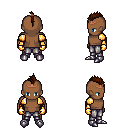
a pixel art fantasy rpg character, male body template, human, dark skin, gold arm armor, metal pants, brown mohawk hairstyle, bronze tiara, gold gloves, metal boots, four views (front, back, left, right), 2x2 character sprite sheet, small pixel art, hard edges, no anti-aliasing